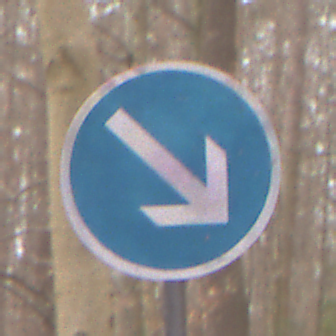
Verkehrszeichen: VorgeschriebeneVorbeifahrtRechts
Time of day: Midday
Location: Outdoor (Nature)
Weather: Overcast
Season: Autumn
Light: Natural